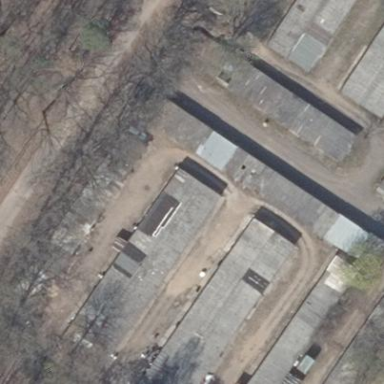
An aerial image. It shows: Group of garages.